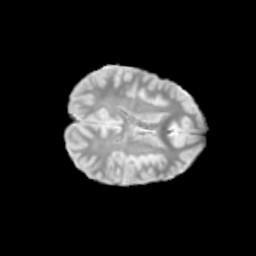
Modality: T2w
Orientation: axial
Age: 12
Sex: male
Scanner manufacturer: siemens
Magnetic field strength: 3 T
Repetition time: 3.8 s
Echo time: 0.07 s